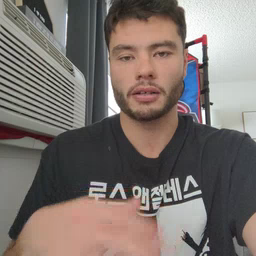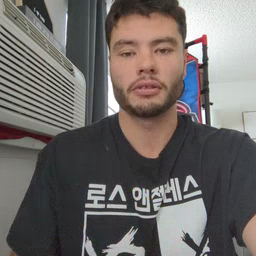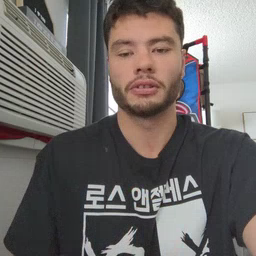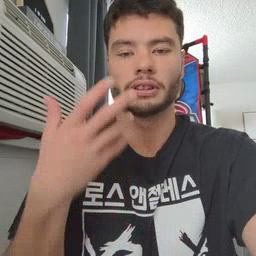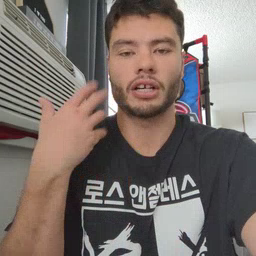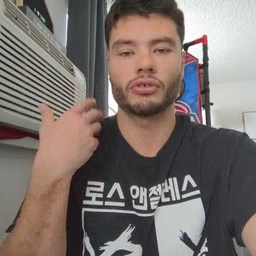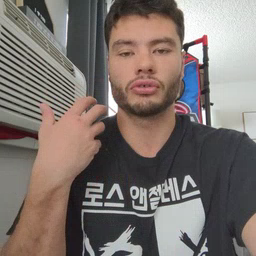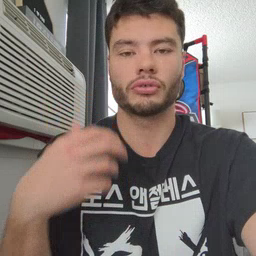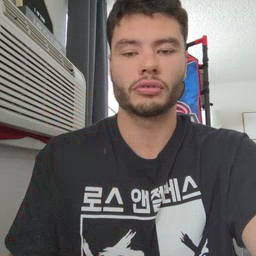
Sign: tiger